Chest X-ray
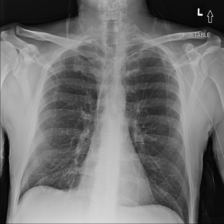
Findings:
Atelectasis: positive
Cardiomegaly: negative
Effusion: negative
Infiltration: negative
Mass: negative
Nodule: negative
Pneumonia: negative
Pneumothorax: negative
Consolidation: negative
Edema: negative
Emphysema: negative
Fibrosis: negative
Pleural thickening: negative
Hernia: negative